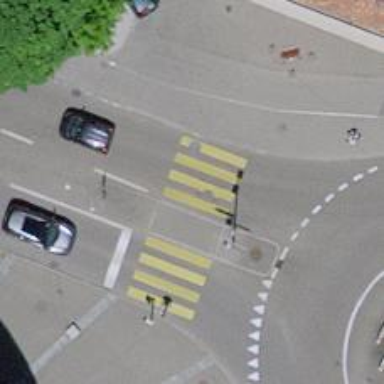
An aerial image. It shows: Kerb barrier.